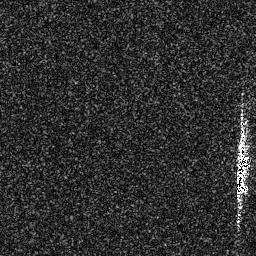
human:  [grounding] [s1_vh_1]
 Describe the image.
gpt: In the satellite image, there is  <ref>1 medium ship </ref> <box>[[90, 53, 98, 77, 0]]</box> located at right.